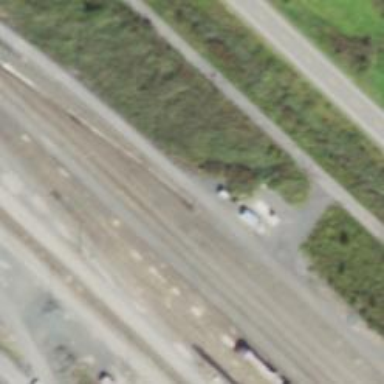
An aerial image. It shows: Railway yard.